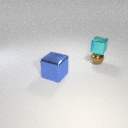
small cyan metal cube above small brown metal sphere